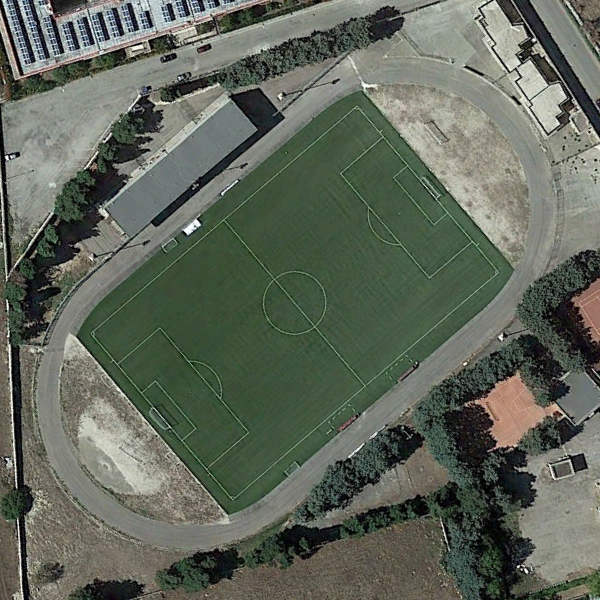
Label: Playground